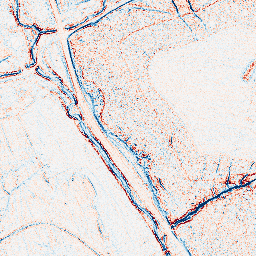
Category: edge_preserving
Decomposition family: anisotropic_diffusion
Decomposition parameters: iterations: 5
kappa: 100
gamma: 0.05
Upsampling method: edge_directed
Upsampling parameters: scale: 2
Upsampling scale: 2